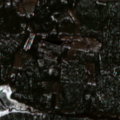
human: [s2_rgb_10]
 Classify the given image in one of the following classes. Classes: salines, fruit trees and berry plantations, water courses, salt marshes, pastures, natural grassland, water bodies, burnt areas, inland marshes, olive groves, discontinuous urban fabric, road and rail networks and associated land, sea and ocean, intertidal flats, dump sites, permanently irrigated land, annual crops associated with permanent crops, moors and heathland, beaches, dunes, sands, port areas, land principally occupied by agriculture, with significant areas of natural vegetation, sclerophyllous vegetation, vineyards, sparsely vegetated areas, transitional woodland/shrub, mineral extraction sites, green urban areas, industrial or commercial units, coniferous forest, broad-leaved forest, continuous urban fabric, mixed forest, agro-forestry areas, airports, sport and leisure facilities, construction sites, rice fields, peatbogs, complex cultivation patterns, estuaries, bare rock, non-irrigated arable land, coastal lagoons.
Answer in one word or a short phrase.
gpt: coniferous forest, transitional woodland/shrub, water bodies